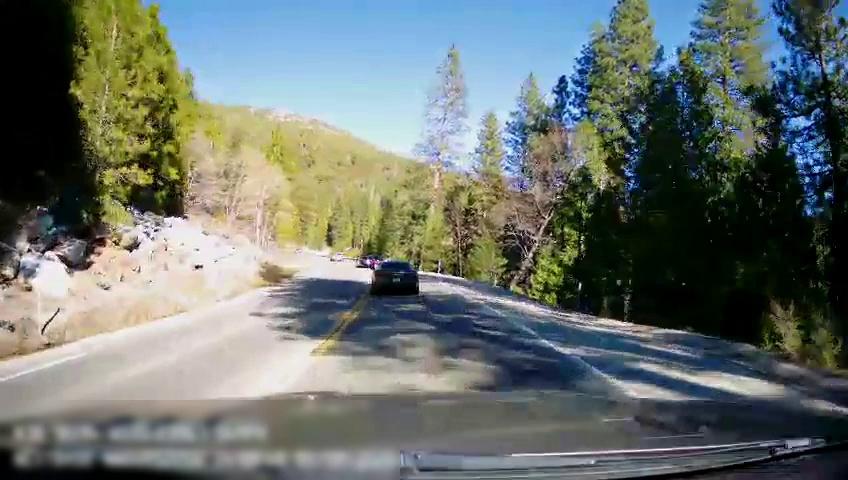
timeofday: Day
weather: Sunny
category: Drivable Space
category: Vehicles | Car
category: Vehicles | Car
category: Vehicles | Car
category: Lanes | Opposite Lane
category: Lanes | Current Lane
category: Lanes | Opposite Lane
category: Lanes | Current Lane